Aerial crown-view tile of a tropical tree (Barro Colorado Island, Panama), acquired 20240611:
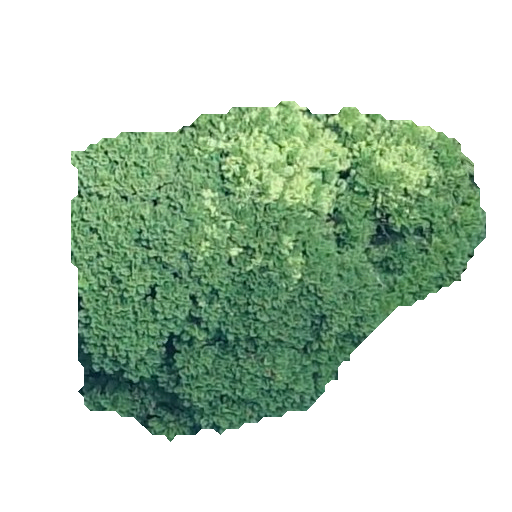
Species: Jacaranda copaia
GBIF accepted scientific name: Jacaranda copaia
Crown area: 159.926 m²